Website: home-depot
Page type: account-dashboard
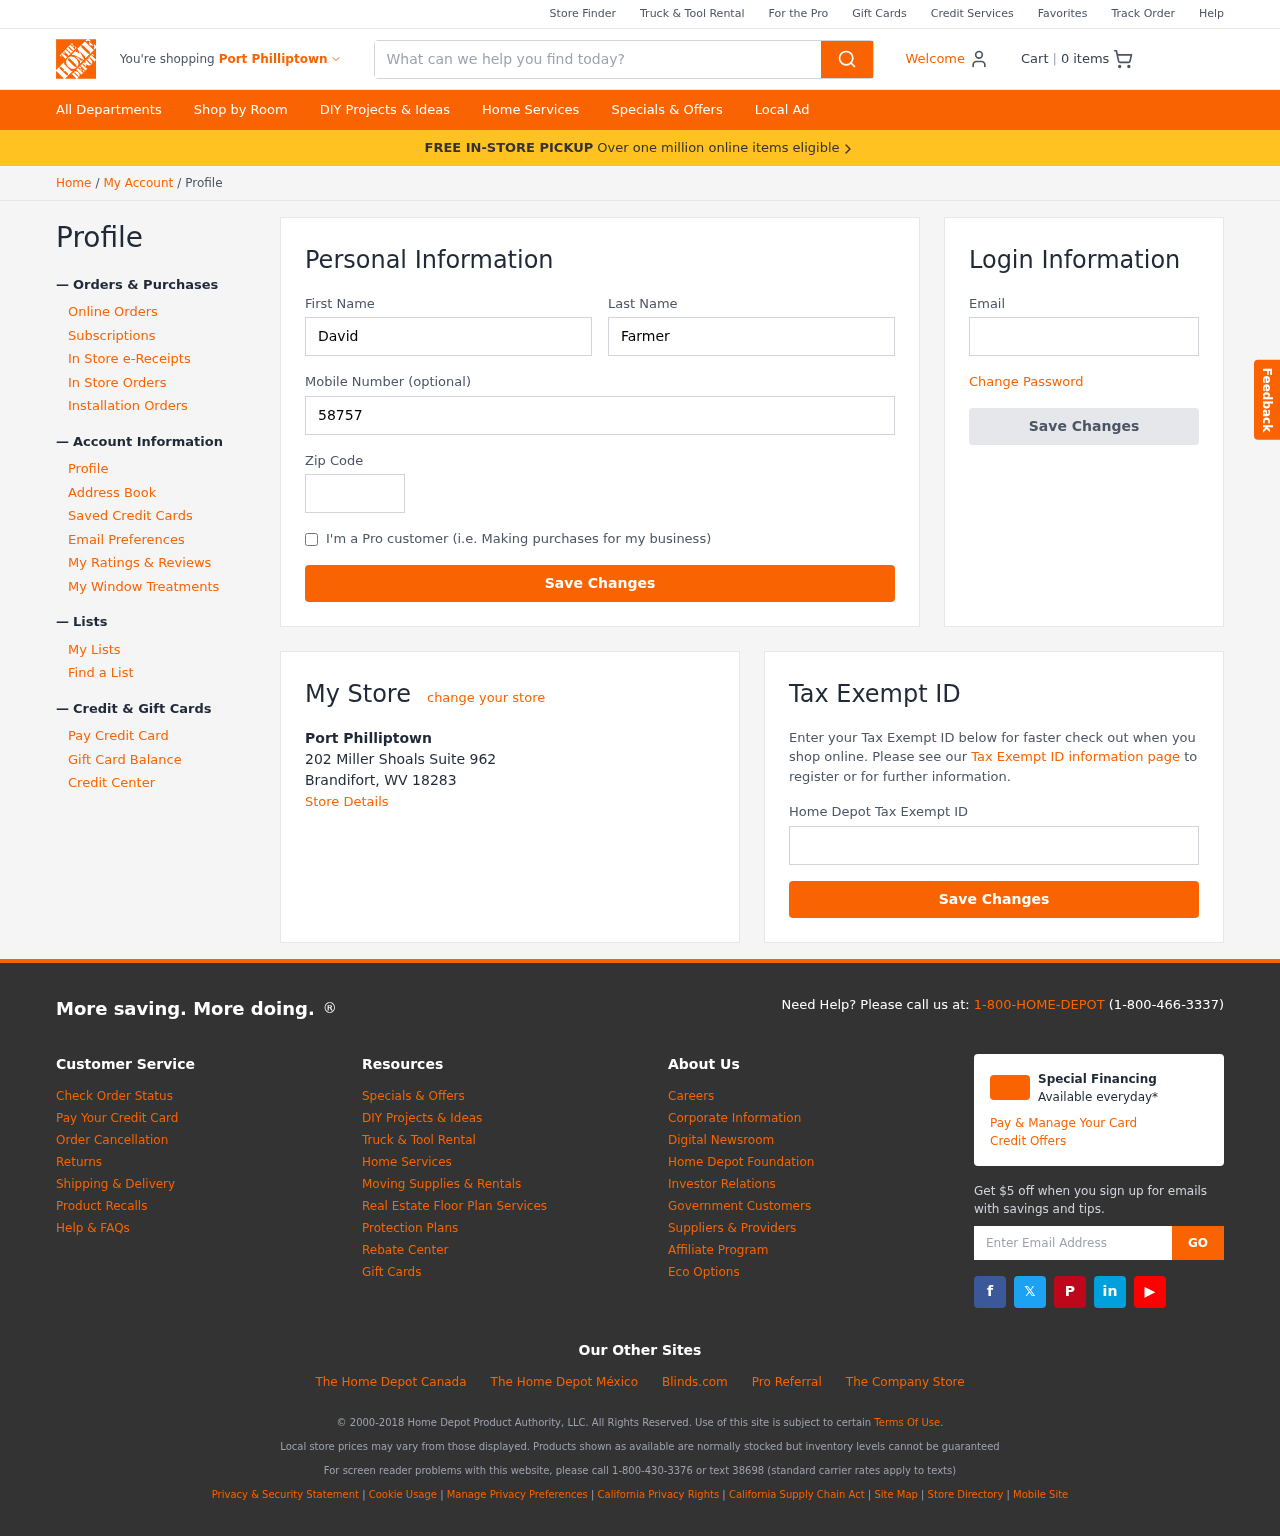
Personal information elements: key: PII_CITY
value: Port Philliptown
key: PII_EMAIL
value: davidfarmer@hotmail.com
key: PII_FIRSTNAME
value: David
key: PII_LASTNAME
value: Farmer
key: PII_LOCATION1_CITY_STATE_ZIP
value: Brandifort, WV 18283
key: PII_LOCATION1_NAME
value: Port Philliptown
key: PII_LOCATION1_STREET
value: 202 Miller Shoals Suite 962
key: PII_PHONE
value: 5875732542
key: PII_POSTCODE
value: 16845
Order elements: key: ORDER_NUM_ITEMS
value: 0
Search elements: key: HEADER_SEARCH
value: What can we help you find today?